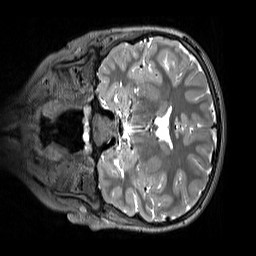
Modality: T2w
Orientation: coronal
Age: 11
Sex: male
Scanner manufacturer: siemens
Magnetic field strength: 3 T
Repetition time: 3.2 s
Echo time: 0.408 s